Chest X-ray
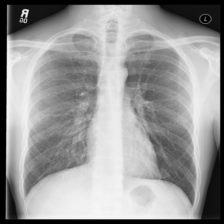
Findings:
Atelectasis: negative
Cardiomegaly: negative
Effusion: negative
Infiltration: positive
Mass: negative
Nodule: negative
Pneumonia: negative
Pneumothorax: negative
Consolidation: negative
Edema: negative
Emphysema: negative
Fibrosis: negative
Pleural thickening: negative
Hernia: negative